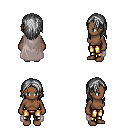
a pixel art fantasy rpg character, female body template, human, dark skin, gray cape, gold greaves, gray long hairstyle, four views (front, back, left, right), 2x2 character sprite sheet, small pixel art, hard edges, no anti-aliasing